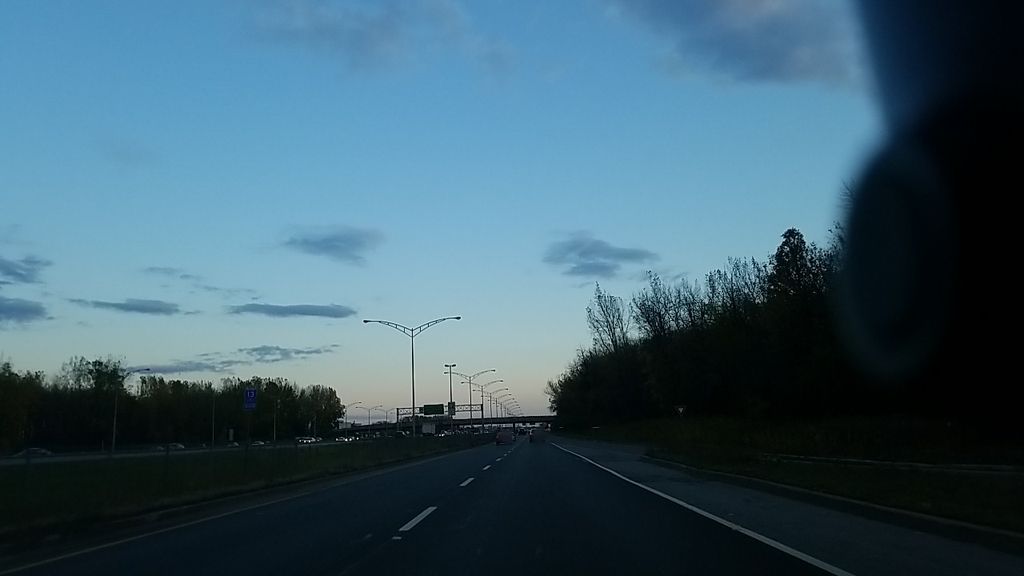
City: montreal